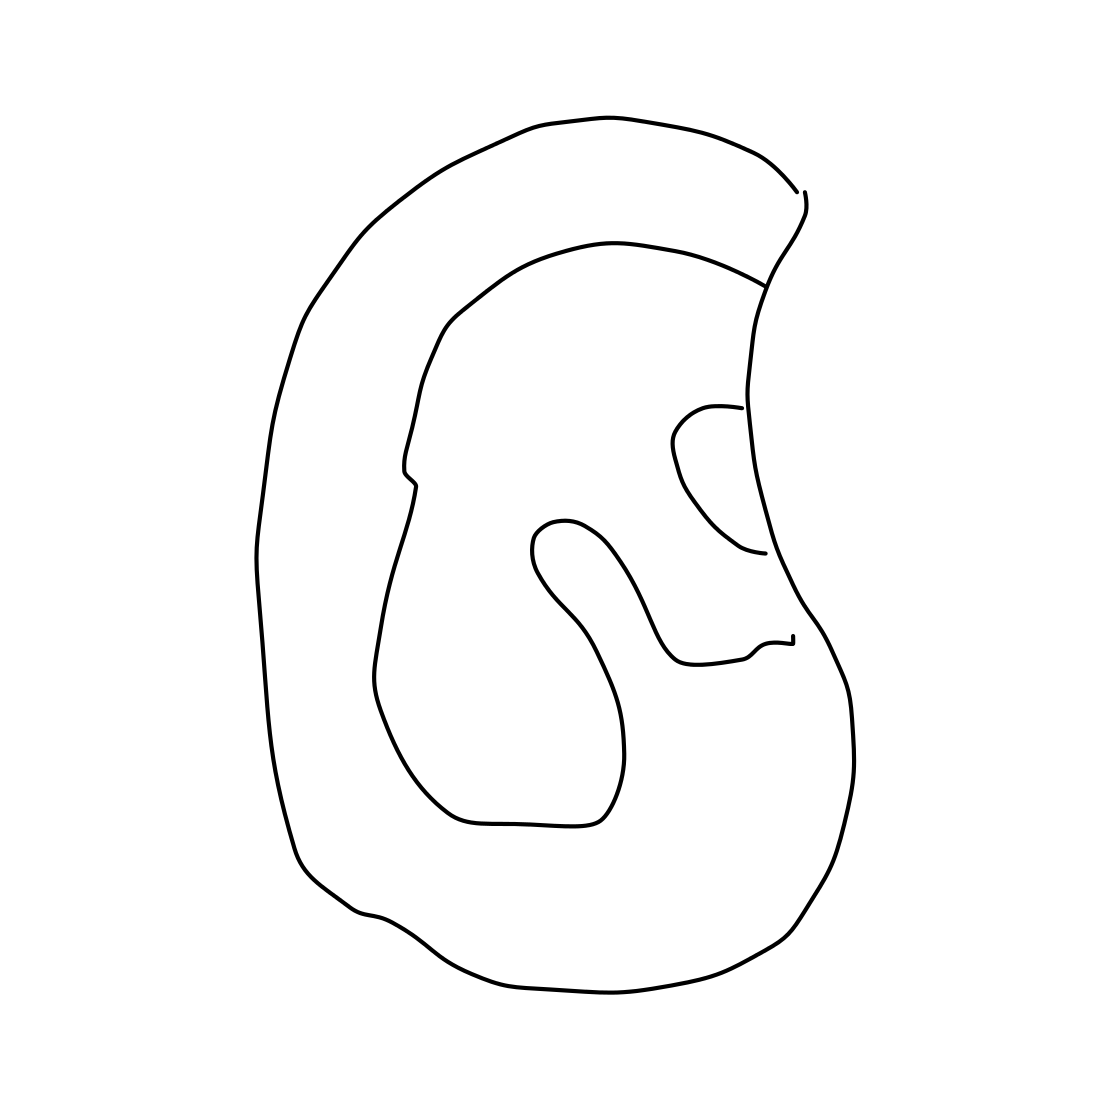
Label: ear